RGB frame:
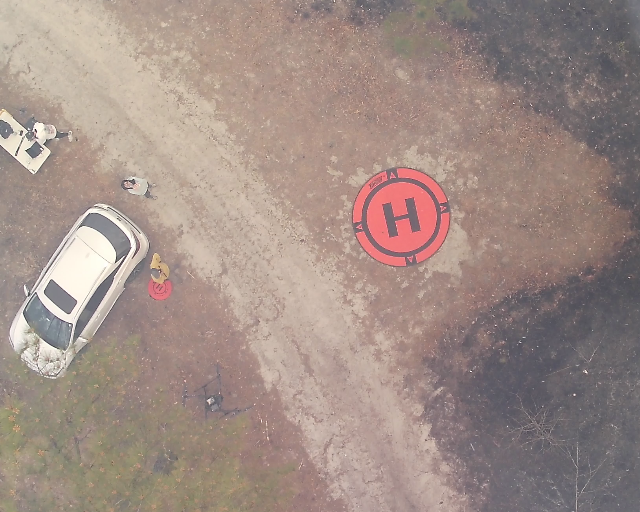
Thermal frame:
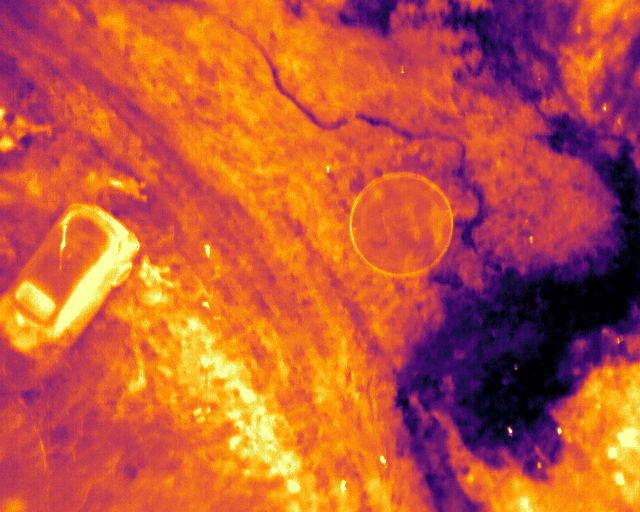
Captured: 2026-02-26 03:05:03
Pixels at or above 80 °C: 1 (fraction of frame: 3.0517578125e-06)